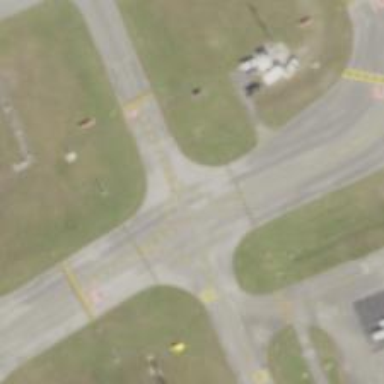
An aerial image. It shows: Image of taxiway at airport.